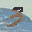
Label: 3